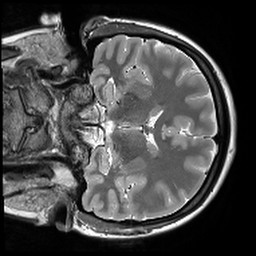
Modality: T2starw
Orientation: coronal
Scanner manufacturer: siemens
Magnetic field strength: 3 T
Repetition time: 9.86 s
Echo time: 0.05 s